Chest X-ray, AP view. Patient: 64 years old, sex F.
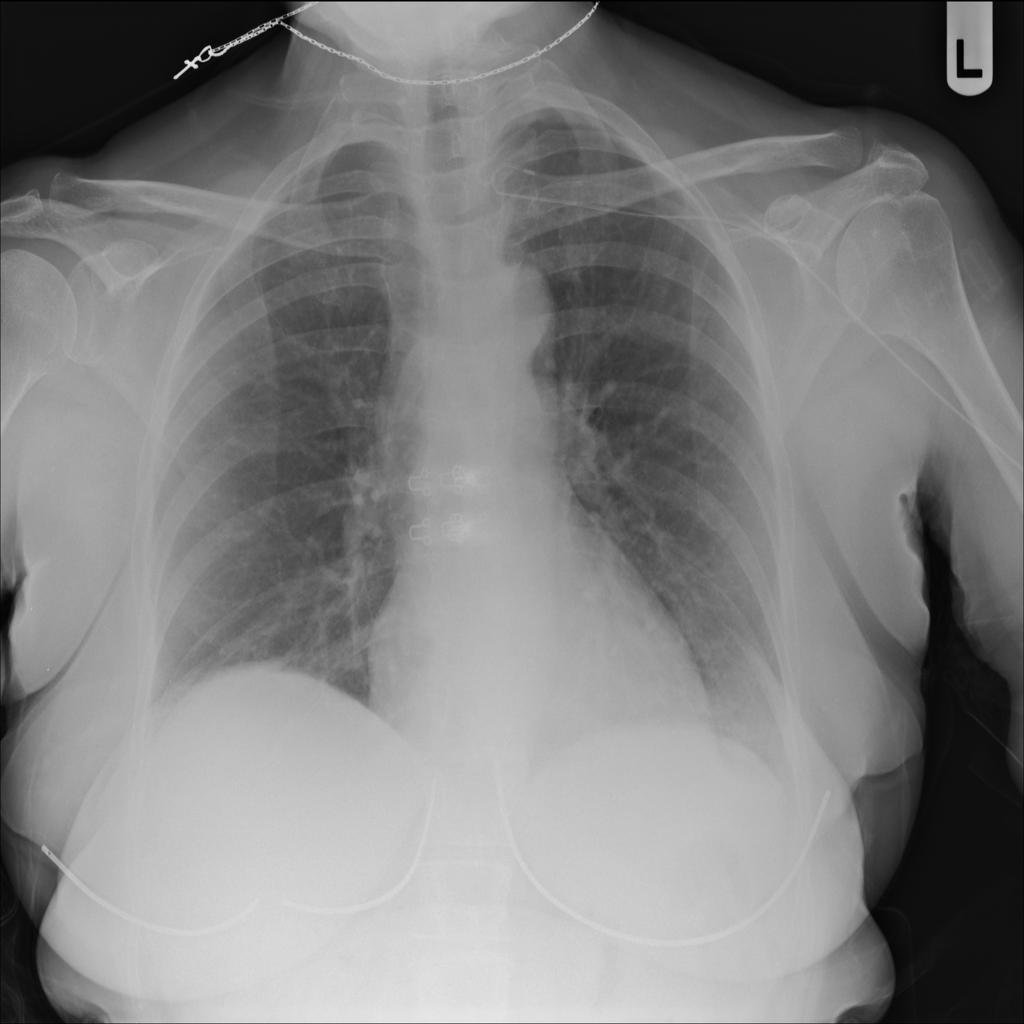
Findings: No Finding